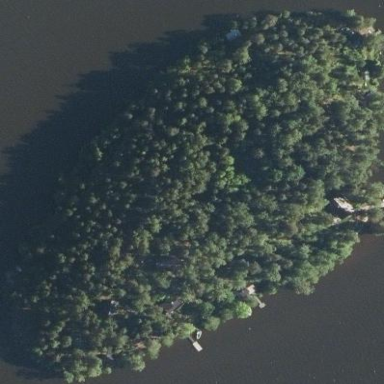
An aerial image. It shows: Islet.